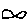
Label: fish